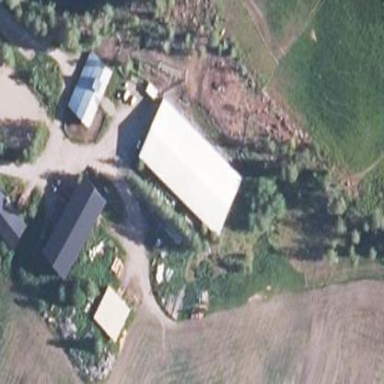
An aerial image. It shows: Farm auxiliary building.